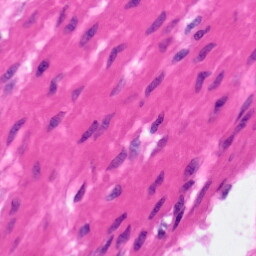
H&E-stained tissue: Pancreatic